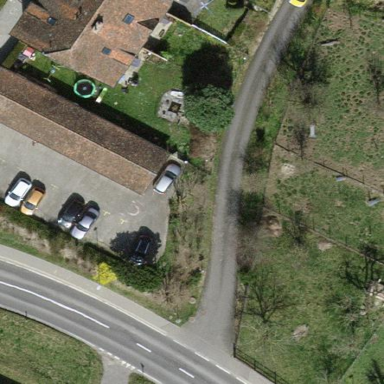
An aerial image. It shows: Garage building.